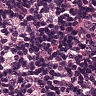
Metastatic tissue present: no